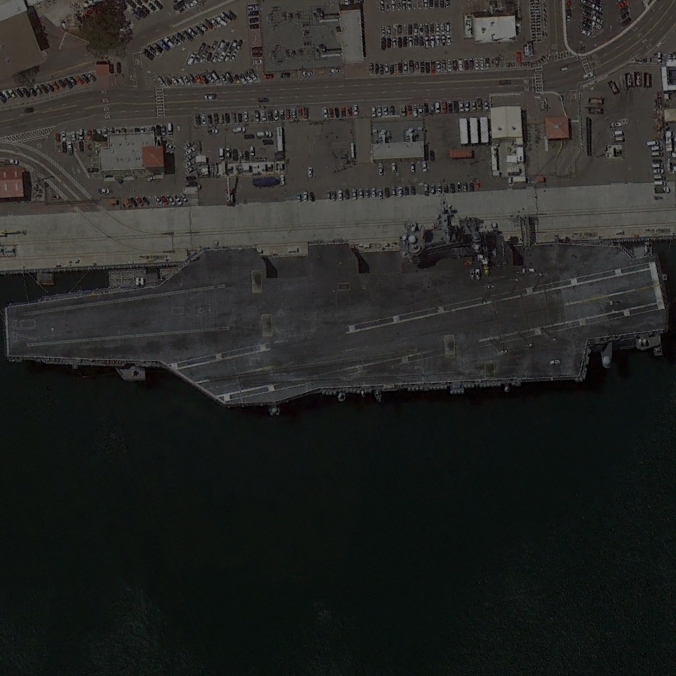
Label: aircraft_carrier